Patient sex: F
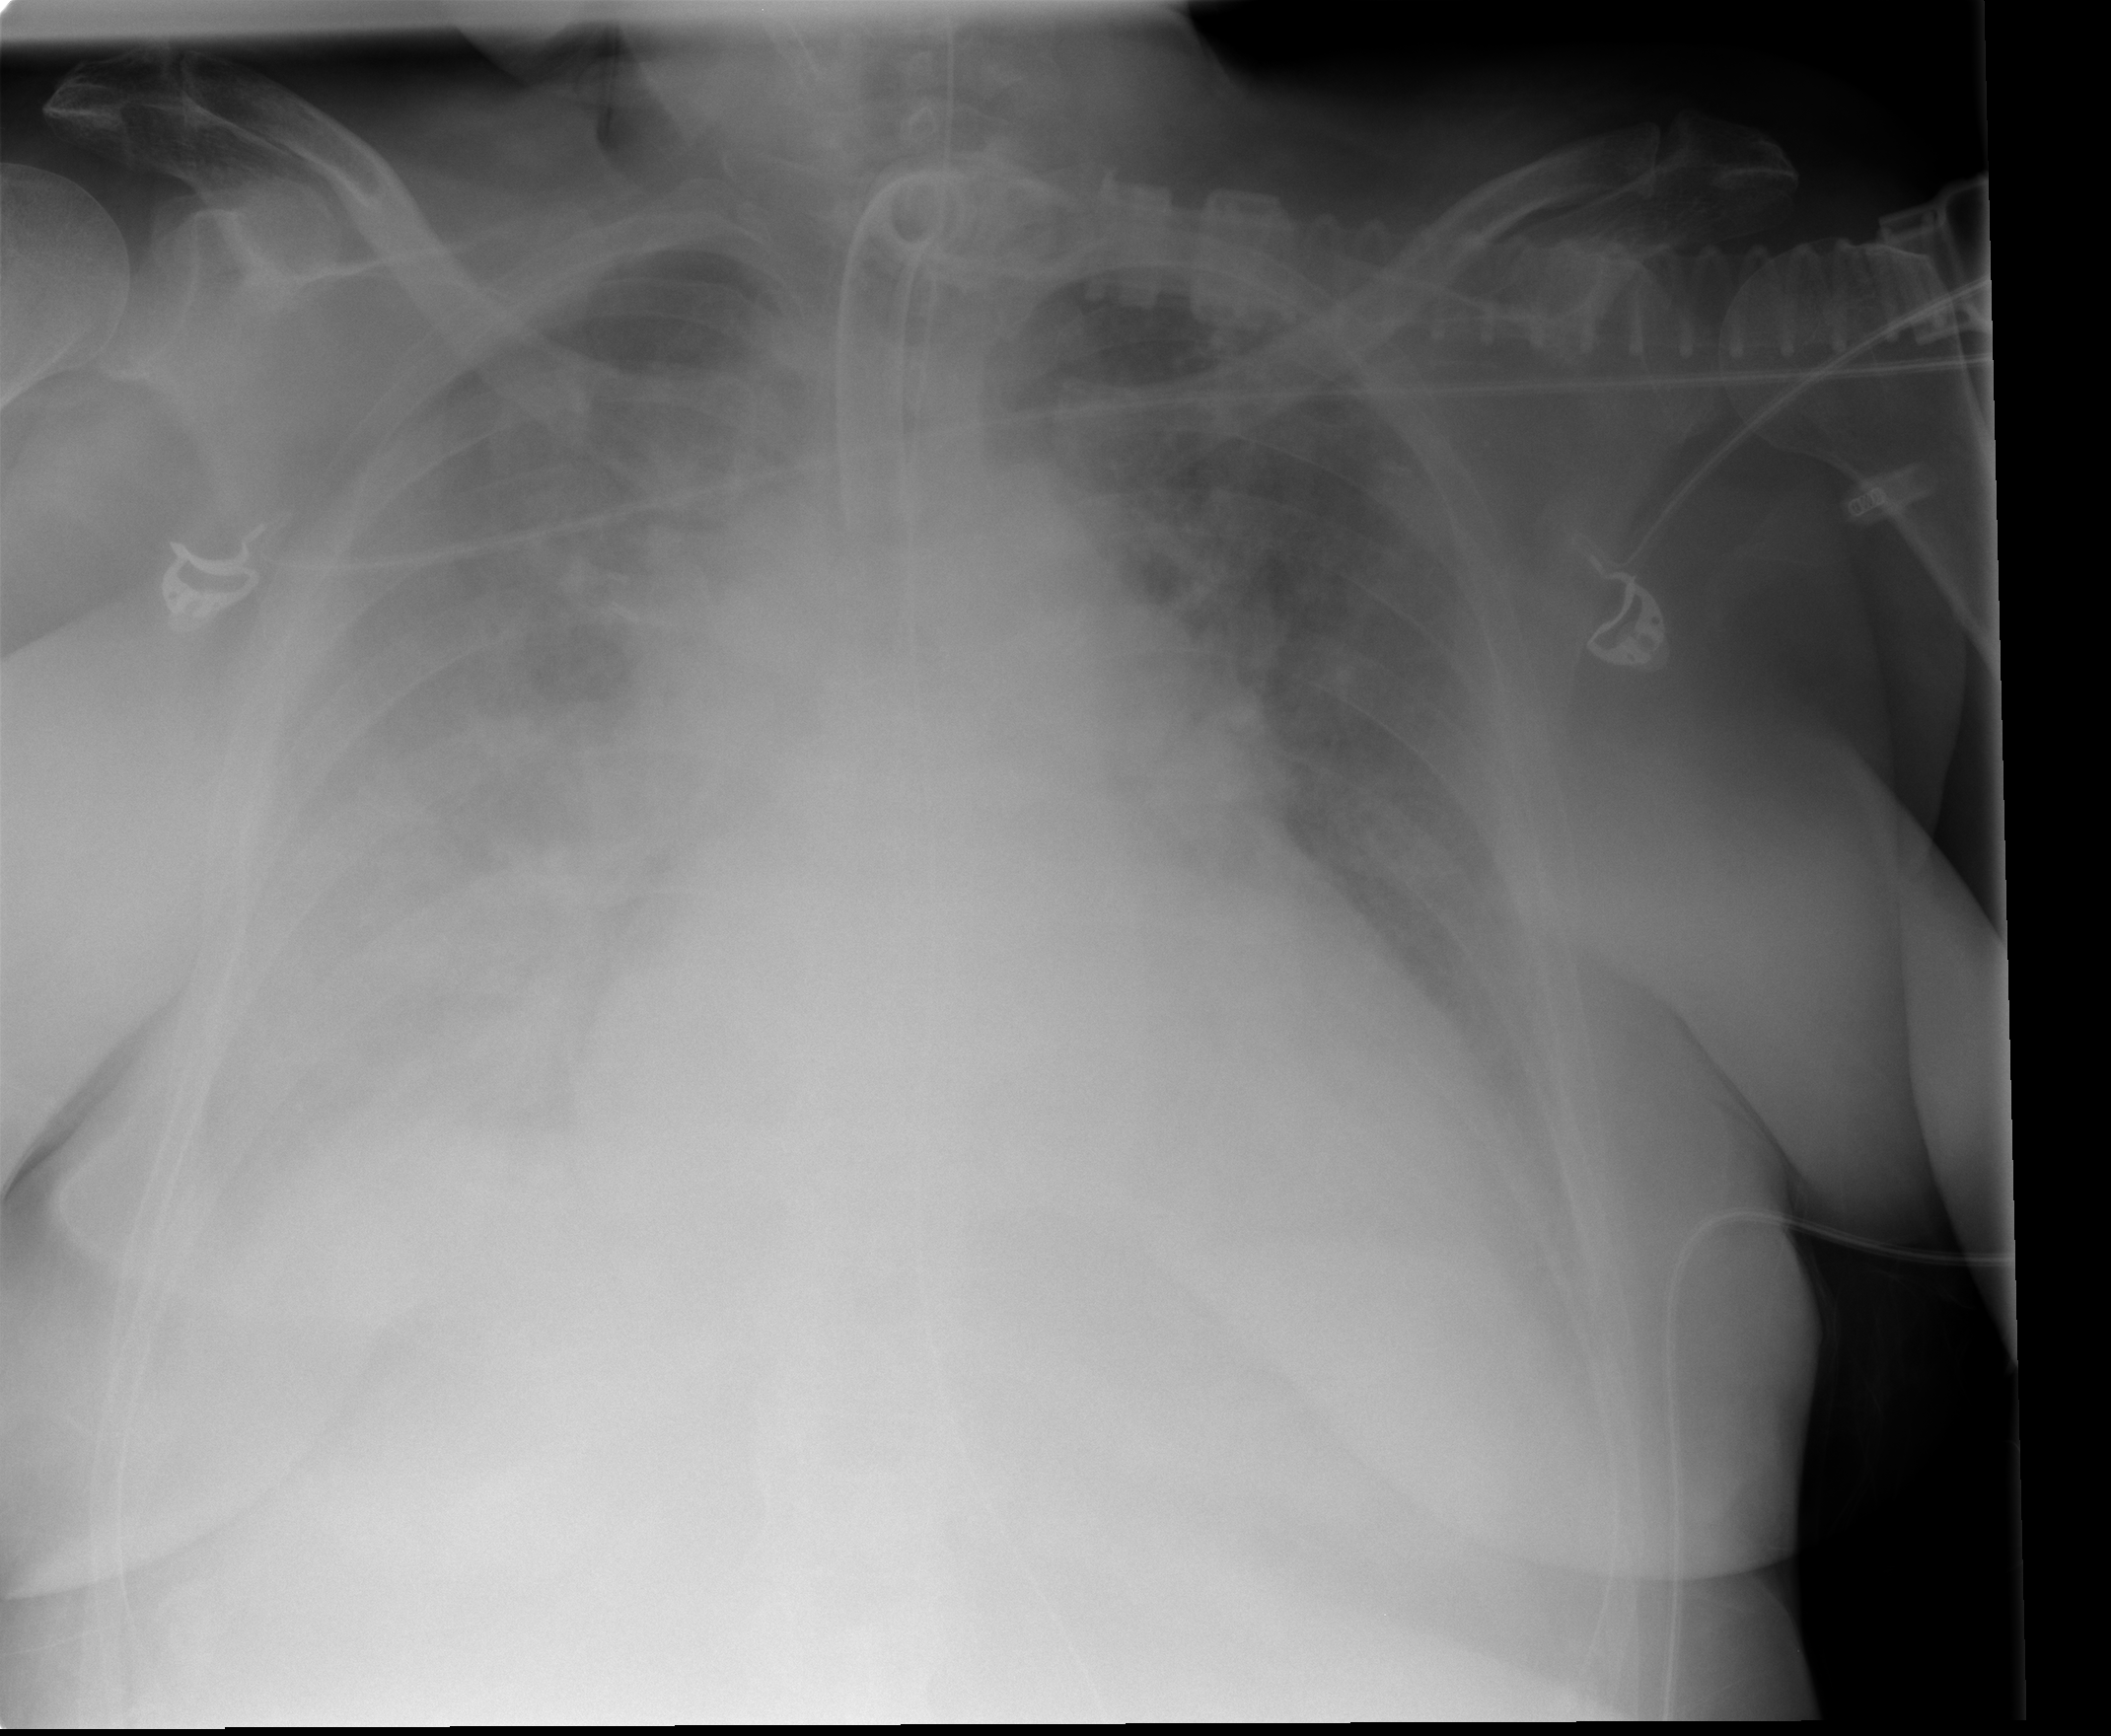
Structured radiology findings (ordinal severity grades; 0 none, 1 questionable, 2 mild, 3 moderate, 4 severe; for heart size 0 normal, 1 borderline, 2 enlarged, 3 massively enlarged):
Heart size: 3
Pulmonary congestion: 2
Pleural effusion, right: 2
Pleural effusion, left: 0
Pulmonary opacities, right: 3
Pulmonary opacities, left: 2
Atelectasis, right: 2
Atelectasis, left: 2